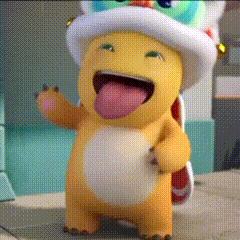
Label: nailong